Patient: sex M, age 49
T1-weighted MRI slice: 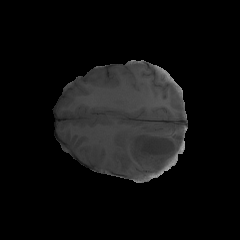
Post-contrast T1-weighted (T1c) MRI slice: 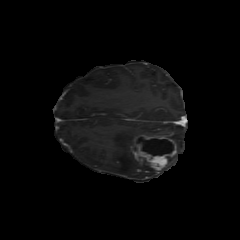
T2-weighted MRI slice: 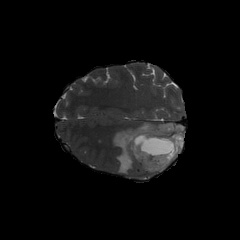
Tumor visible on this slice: yes
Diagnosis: Astrocytoma, IDH-mutant
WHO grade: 4